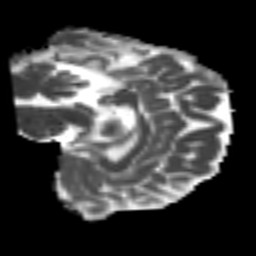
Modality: MD
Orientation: sagittal
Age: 62
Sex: female
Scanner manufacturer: siemens
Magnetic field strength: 3 T
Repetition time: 4.987 s
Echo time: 0.0792 s